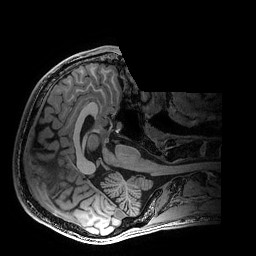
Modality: T1w
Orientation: axial
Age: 22
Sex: male
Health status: healthy
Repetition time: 2.53 s
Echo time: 0.0034 s